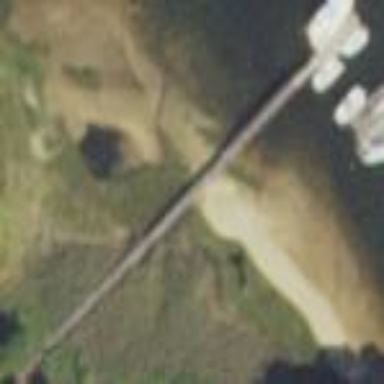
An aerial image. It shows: Sandy beach with natural surroundings.